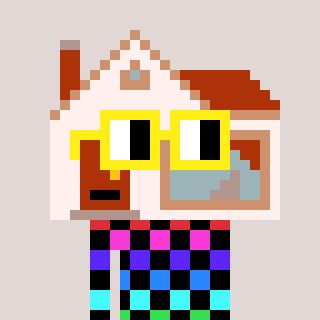
a pixel art character with square yellow glasses, a house-shaped head and a orange-colored body on a warm background